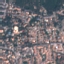
Land use / land cover class: Residential